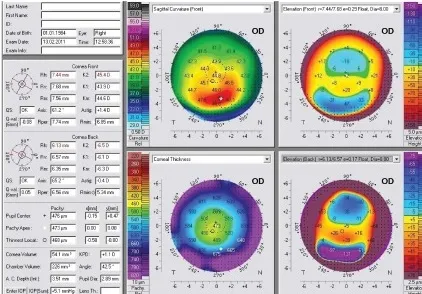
A case with PMD in one eye and PLK in the other. . (
A): The right eye is PLK; notice the absence of the bell sign.
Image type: ophthalmic_imaging (oct)